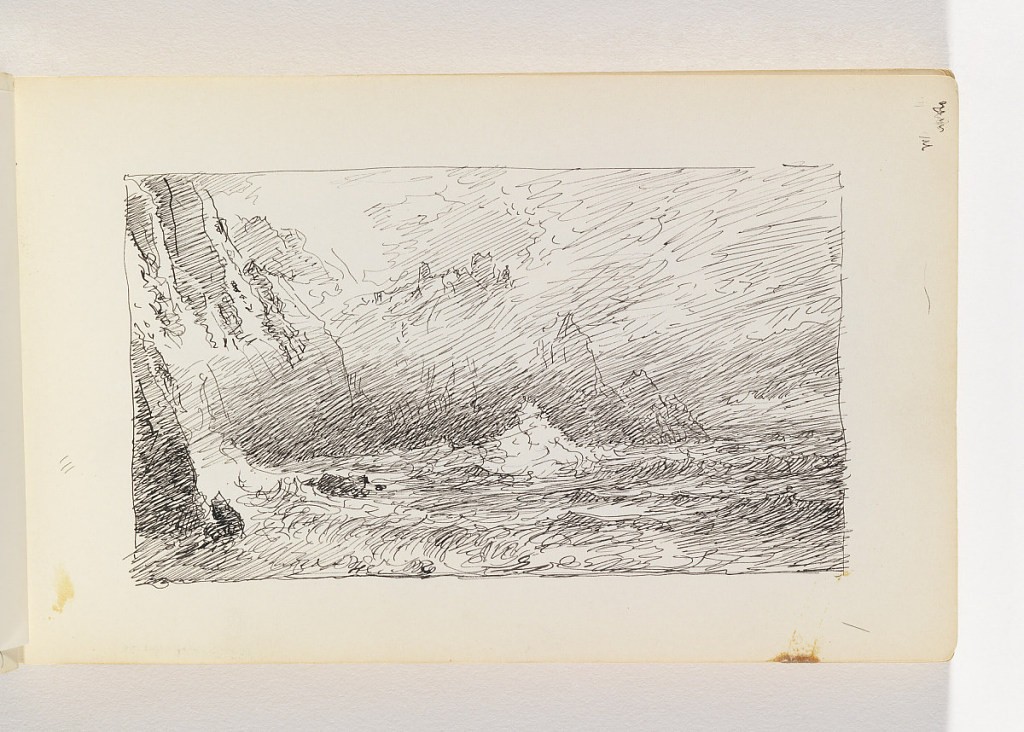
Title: Rough Sea and Tall Cliffs
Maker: William Trost Richards, American, 1833–1905
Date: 1890–1900
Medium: Pen and black ink on off-white wove paper
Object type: Sketchbook folio
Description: Rough waves croashing on rocks and cliffs, at left.